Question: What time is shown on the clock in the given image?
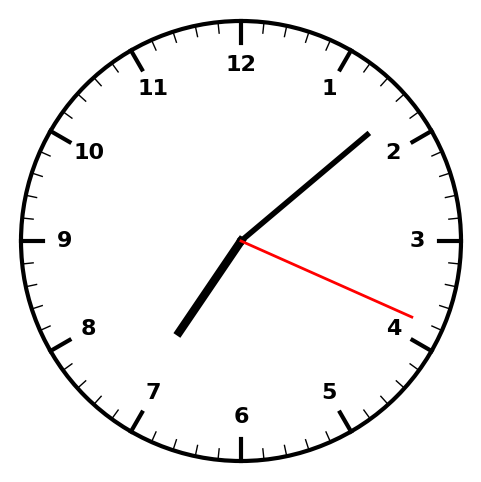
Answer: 07:08:19